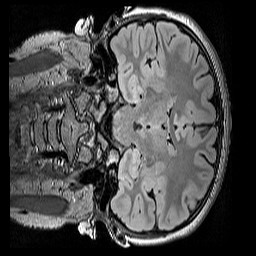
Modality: FLAIR
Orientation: coronal
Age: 10
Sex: female
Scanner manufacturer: siemens
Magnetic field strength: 3 T
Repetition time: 5 s
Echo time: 0.388 s